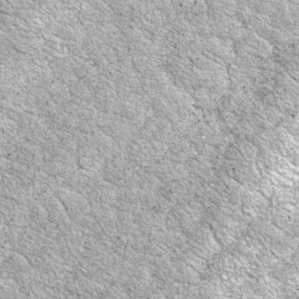
Label: non_frost